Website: lowes
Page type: payment
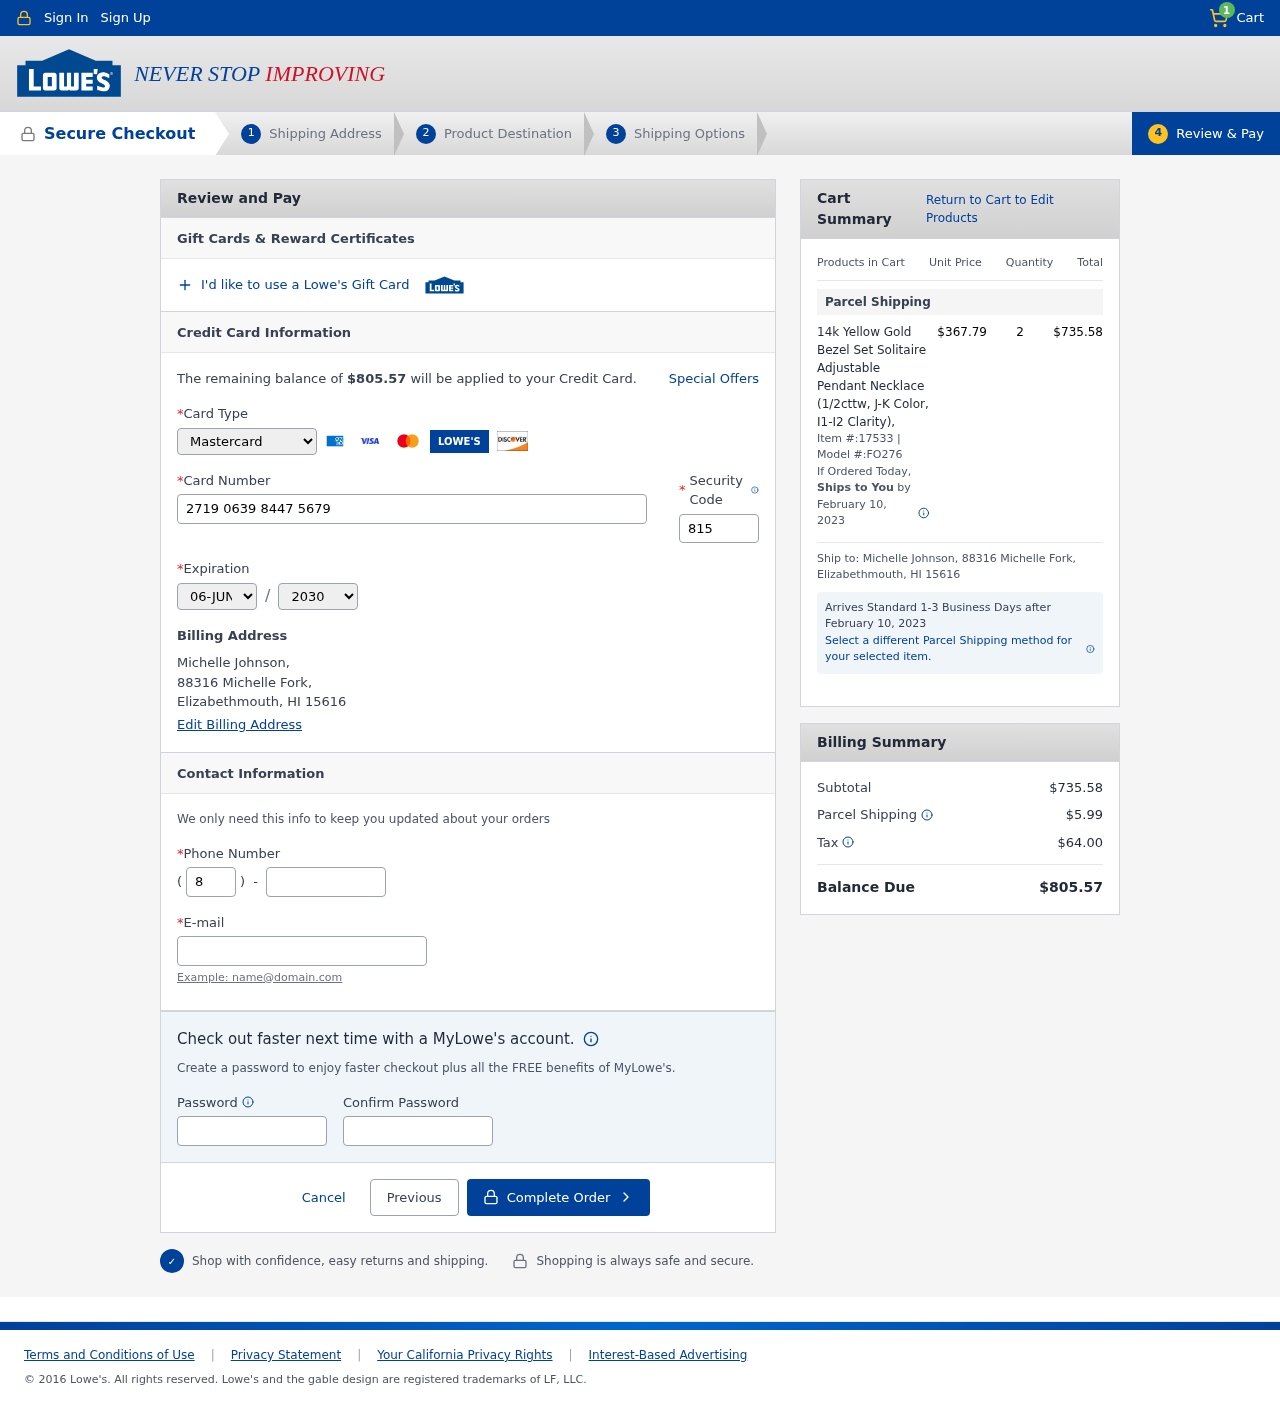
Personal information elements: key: PII_CARD_CVV
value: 815
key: PII_CARD_EXPIRY_MONTH
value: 06
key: PII_CARD_EXPIRY_YEAR
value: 30
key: PII_CARD_NUMBER
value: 2719 0639 8447 5679
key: PII_CARD_TYPE
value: Mastercard
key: PII_CITY_STATE_ZIP
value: Elizabethmouth, HI 15616
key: PII_EMAIL
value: michellejohnson@gmail.com
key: PII_FULLNAME
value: Michelle Johnson,
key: PII_PHONE
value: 8362641591
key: PII_PHONE_AREA
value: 836
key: PII_STREET
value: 88316 Michelle Fork,
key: PII_FULLNAME2
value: Michelle Johnson
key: PII_STREET2
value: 88316 Michelle Fork
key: PII_CITY_STATE_ZIP2
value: Elizabethmouth, HI 15616
Product elements: key: PRODUCT1_NAME
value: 14k Yellow Gold Bezel Set Solitaire Adjustable Pendant Necklace (1/2cttw, J-K Color, I1-I2 Clarity),
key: PRODUCT1_PRICE
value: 367.79
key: PRODUCT1_QUANTITY
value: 2
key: PRODUCT1_ITEM
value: Item #:17533
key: PRODUCT1_MODEL
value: Model #:FO276
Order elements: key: ORDER_NUM_ITEMS
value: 1
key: ORDER_TOTAL
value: $805.57
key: ORDER_SHIPPING_DATE
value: February 10, 2023
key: ORDER_SUBTOTAL
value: $735.58
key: ORDER_SHIPPING_DATE2
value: February 10, 2023
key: ORDER_SHIPPING_COST
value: $5.99
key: ORDER_TAX
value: $64.00